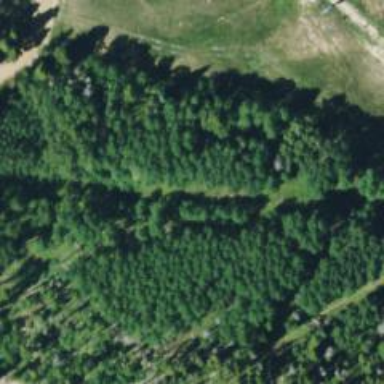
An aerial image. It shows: Woodland consisting mainly of needle-leaved trees.